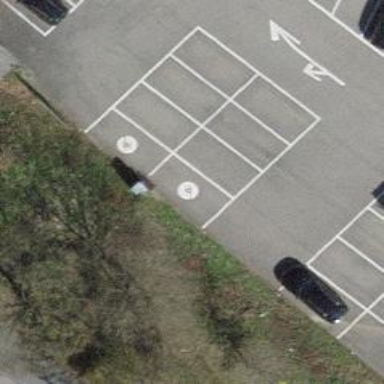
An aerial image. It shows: Charging station.